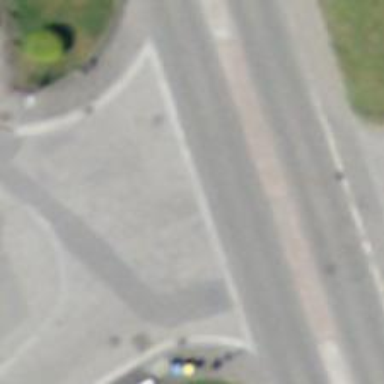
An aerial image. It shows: Bus stop with platform for public transport.